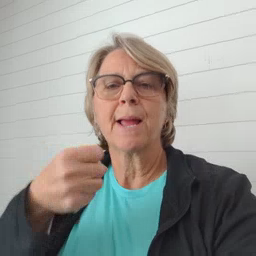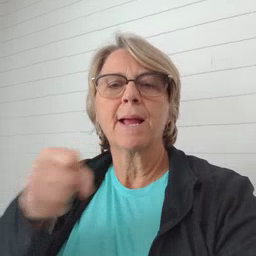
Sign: make